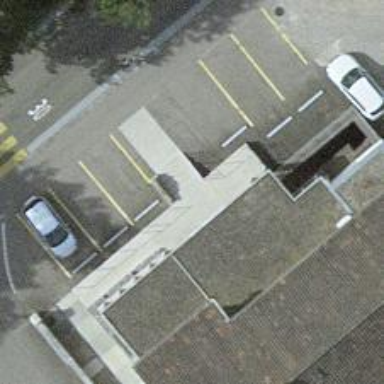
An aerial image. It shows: Set of steps made of paving stones.